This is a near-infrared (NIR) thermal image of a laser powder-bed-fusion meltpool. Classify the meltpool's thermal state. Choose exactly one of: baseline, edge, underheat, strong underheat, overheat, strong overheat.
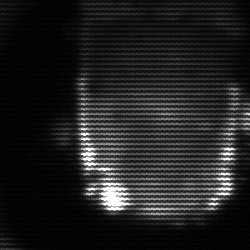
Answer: baseline